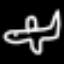
Label: airplane